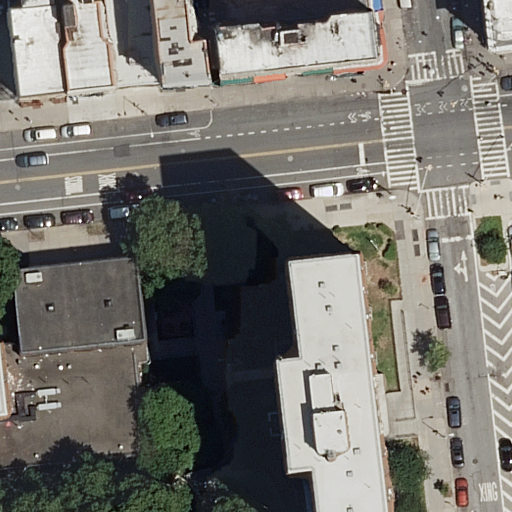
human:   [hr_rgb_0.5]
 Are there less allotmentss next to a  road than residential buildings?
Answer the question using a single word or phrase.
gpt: yes

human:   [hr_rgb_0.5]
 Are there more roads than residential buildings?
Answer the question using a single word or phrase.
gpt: no

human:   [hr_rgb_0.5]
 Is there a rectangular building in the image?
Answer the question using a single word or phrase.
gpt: yes

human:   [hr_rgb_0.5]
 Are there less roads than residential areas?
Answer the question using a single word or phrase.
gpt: no

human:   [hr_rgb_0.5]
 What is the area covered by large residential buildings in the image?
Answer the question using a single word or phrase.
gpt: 1201m2

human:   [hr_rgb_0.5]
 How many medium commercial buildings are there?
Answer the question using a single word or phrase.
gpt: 0

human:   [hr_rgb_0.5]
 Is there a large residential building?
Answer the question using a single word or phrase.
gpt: yes

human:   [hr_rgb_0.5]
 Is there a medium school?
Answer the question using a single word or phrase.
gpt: no

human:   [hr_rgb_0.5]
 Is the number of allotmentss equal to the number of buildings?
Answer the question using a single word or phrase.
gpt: no

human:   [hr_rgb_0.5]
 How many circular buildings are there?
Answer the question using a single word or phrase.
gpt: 0

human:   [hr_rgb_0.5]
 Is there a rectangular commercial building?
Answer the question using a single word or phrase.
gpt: no

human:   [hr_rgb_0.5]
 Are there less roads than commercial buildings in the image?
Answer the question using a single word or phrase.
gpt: no

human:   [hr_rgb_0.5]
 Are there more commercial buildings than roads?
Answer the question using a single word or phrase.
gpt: no

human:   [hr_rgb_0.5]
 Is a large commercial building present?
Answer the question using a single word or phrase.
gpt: no

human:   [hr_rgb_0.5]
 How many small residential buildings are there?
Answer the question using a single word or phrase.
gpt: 1

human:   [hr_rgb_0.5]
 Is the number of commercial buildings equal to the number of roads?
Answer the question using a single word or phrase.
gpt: no

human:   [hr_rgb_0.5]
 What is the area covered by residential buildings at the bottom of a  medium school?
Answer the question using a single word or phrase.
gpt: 0m2

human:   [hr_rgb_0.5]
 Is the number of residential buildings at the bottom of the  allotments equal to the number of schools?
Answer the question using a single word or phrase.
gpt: no

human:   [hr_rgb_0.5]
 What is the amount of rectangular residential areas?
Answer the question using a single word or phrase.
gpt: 1

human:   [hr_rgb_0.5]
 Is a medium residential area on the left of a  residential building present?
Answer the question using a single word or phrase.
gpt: no

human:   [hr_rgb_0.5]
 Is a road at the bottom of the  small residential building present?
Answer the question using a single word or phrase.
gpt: yes

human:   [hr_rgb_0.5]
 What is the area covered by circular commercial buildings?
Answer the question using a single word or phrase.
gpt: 0m2

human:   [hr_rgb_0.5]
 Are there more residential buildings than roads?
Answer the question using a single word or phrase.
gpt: yes

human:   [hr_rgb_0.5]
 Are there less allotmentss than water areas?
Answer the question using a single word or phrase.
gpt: no

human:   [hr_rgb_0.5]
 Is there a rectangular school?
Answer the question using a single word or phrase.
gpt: yes

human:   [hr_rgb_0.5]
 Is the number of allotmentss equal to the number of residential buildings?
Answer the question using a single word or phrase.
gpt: no

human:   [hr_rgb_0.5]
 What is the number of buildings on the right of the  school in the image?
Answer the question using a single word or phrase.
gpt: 9

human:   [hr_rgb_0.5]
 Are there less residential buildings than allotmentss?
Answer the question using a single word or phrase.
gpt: no

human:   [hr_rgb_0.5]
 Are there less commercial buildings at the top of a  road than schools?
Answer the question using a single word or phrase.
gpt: yes

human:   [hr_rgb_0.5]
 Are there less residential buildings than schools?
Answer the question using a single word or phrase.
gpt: no

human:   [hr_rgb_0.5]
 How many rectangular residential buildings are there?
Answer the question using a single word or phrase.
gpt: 4

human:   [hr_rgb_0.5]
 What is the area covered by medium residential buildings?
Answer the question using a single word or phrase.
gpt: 1290m2

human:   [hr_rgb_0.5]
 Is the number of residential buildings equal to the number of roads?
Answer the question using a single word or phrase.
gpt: no

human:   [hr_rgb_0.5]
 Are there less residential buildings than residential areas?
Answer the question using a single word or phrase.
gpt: no

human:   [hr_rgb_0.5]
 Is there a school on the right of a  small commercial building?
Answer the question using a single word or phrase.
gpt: no

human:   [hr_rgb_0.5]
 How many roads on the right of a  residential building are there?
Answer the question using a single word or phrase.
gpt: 5